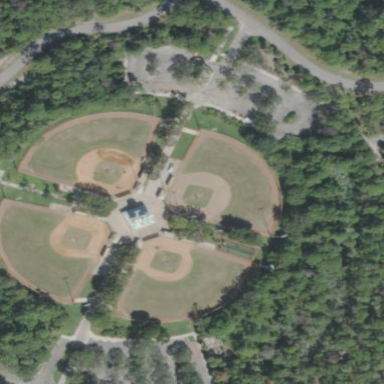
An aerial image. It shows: Baseball pitch for leisure land.